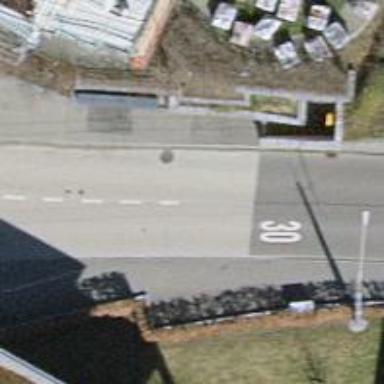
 there is sidewalk. The road has trolley wire for trolley buses."